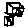
Label: house